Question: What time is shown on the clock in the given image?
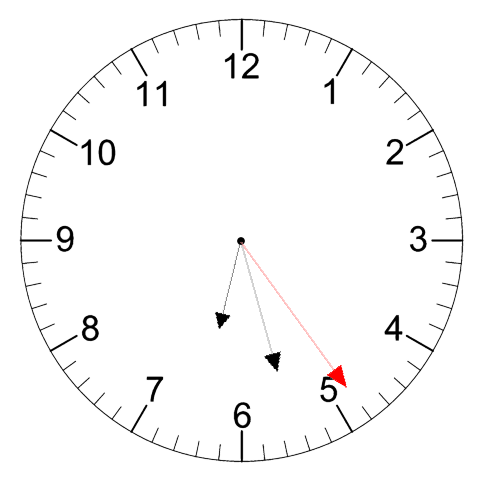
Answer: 06:27:24